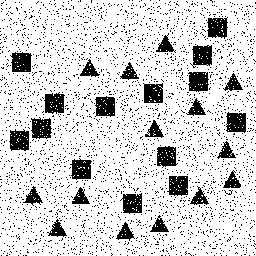
Squares: 14
Triangles: 14
Stars: 0
Total shapes: 28